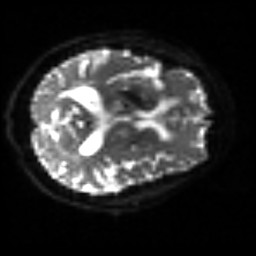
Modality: sbref
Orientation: axial
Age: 54
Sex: female
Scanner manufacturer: siemens
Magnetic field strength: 3 T
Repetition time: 3.2 s
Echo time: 0.081 s